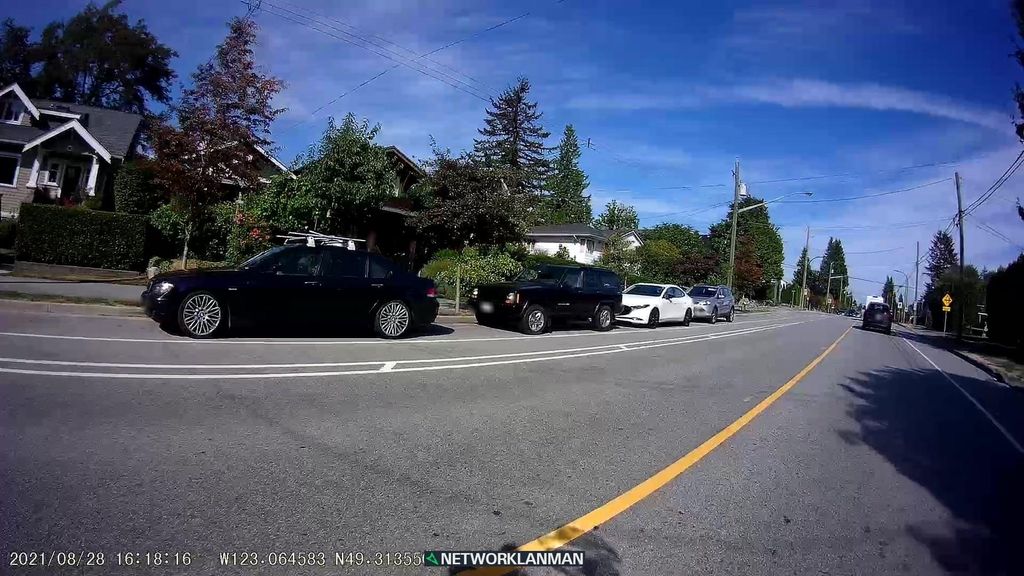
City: vancouver